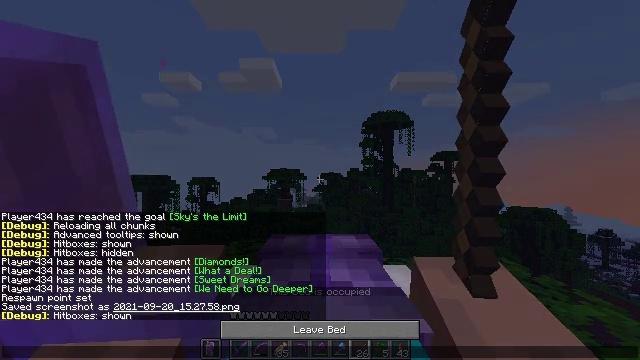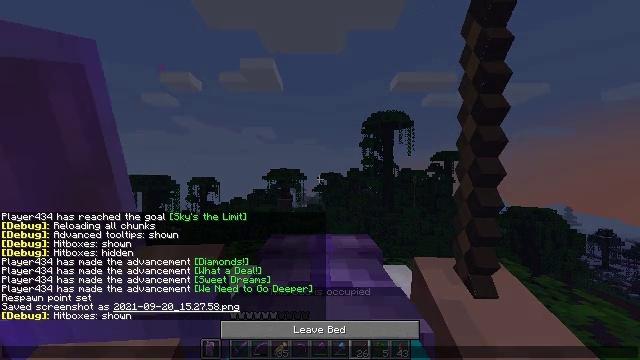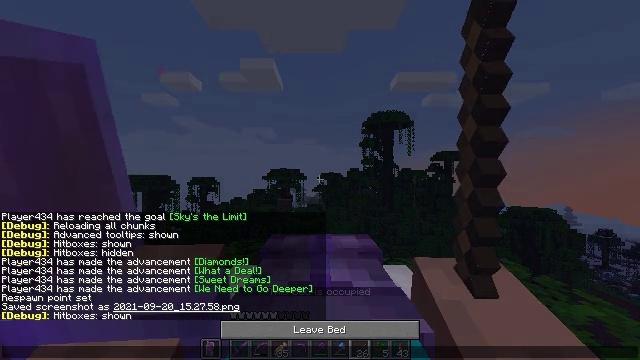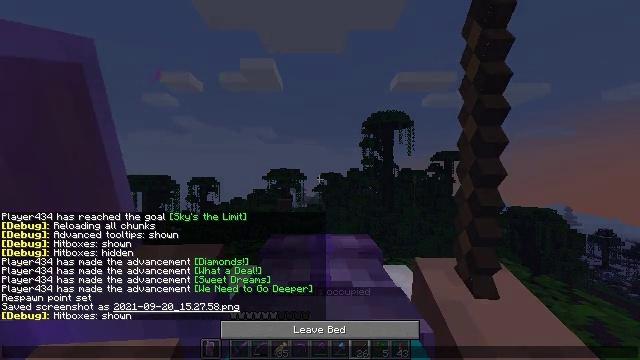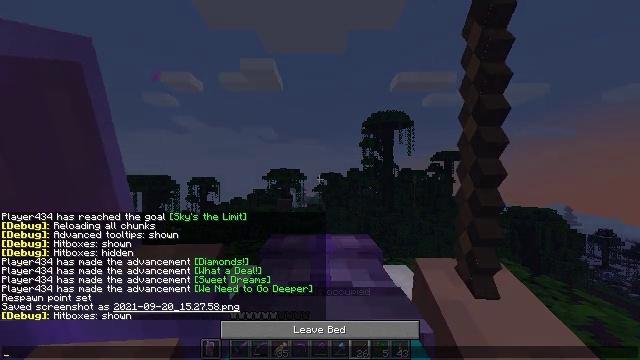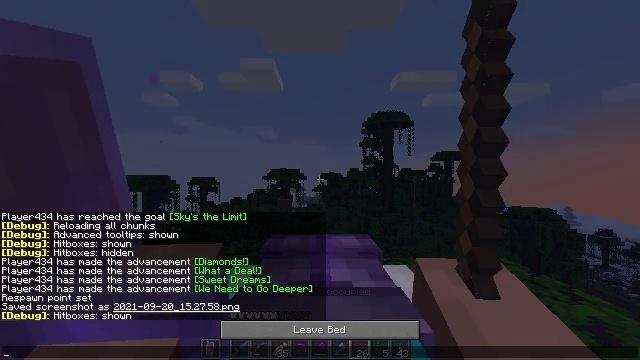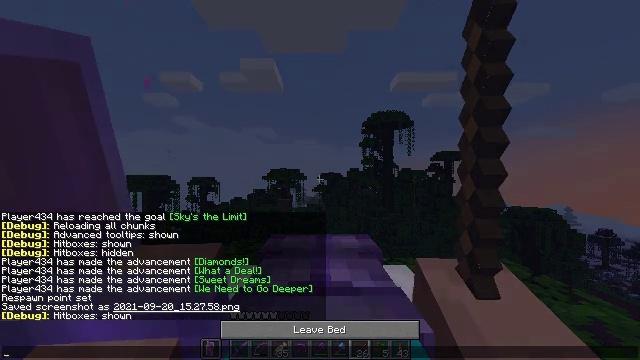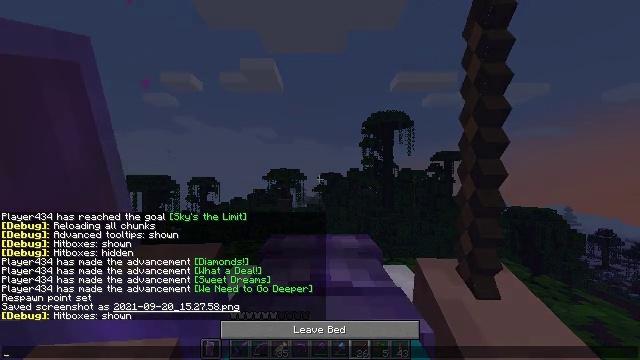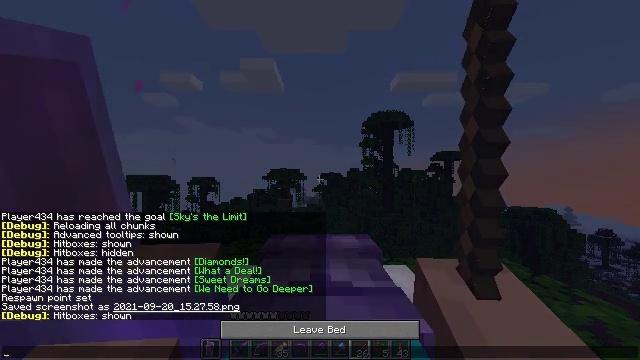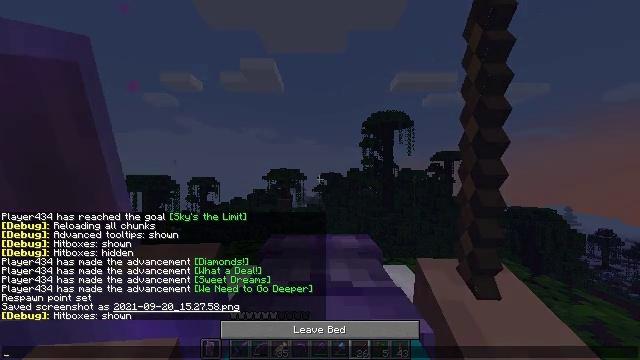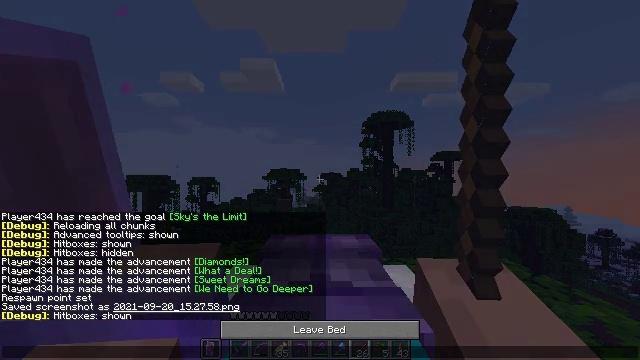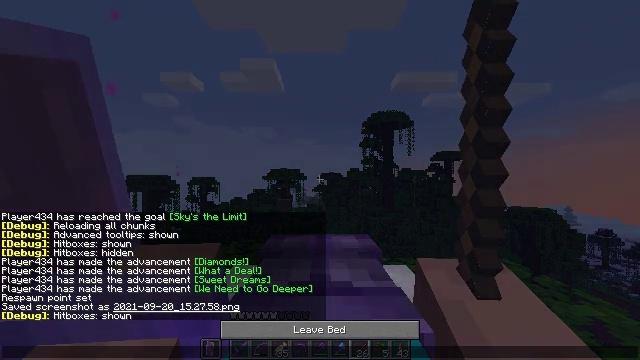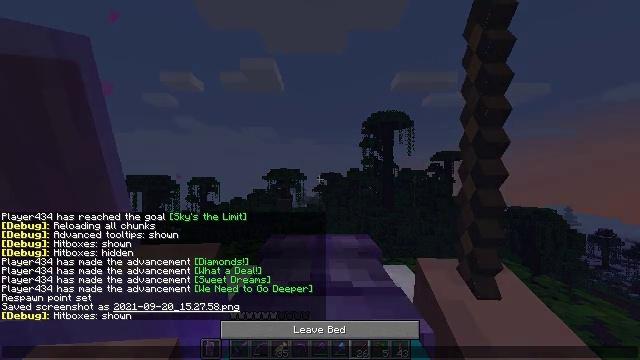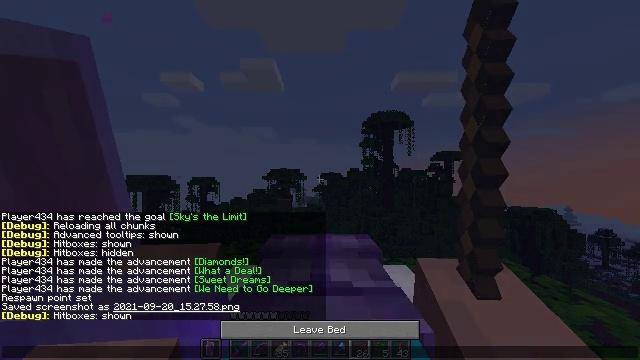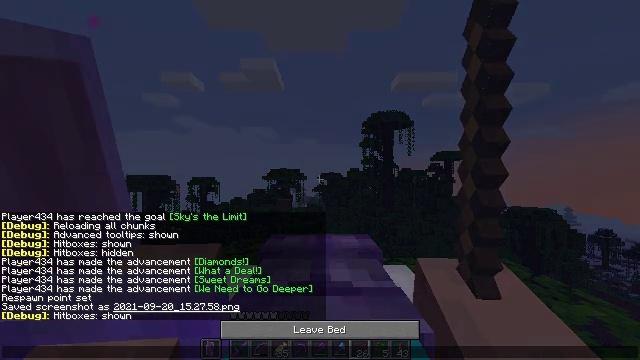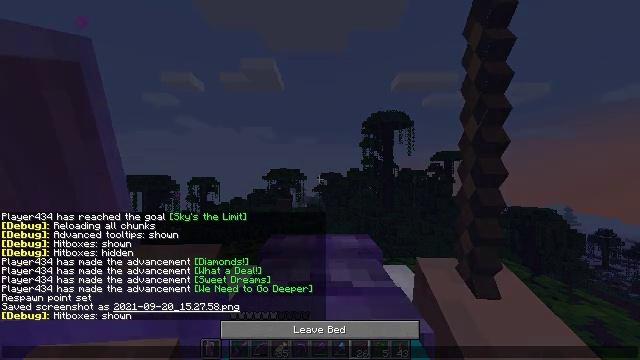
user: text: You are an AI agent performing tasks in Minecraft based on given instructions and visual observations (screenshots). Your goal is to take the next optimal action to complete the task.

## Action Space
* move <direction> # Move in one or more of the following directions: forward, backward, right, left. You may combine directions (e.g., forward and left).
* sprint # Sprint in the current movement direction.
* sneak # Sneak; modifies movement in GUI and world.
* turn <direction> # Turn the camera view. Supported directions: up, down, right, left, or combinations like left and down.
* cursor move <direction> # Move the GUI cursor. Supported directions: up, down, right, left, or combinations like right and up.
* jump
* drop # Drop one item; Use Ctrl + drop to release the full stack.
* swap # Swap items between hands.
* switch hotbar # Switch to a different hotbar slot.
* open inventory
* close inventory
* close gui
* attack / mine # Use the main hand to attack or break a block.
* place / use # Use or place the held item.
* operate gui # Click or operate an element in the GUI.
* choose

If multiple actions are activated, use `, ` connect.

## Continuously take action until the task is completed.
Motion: motion action
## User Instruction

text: Collect some oak leaves.
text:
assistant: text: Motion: no_op
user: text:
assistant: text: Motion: no_op
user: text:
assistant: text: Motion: no_op
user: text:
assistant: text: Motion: no_op
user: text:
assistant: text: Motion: no_op
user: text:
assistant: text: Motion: no_op
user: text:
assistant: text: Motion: no_op
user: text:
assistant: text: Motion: no_op
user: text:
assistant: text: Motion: no_op
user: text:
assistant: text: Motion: no_op
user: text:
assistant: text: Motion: no_op
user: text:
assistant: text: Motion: no_op
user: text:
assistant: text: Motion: no_op
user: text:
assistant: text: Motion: no_op
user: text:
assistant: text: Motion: no_op
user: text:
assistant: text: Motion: no_op
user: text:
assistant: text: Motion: no_op
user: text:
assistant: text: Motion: no_op
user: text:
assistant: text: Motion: no_op
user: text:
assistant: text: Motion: no_op
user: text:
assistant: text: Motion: no_op
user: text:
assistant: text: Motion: no_op
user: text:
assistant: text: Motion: no_op
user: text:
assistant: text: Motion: no_op
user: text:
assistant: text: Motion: no_op
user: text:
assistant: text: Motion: no_op
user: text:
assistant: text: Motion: no_op
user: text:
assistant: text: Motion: no_op
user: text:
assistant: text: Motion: no_op
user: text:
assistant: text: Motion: no_op